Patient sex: M
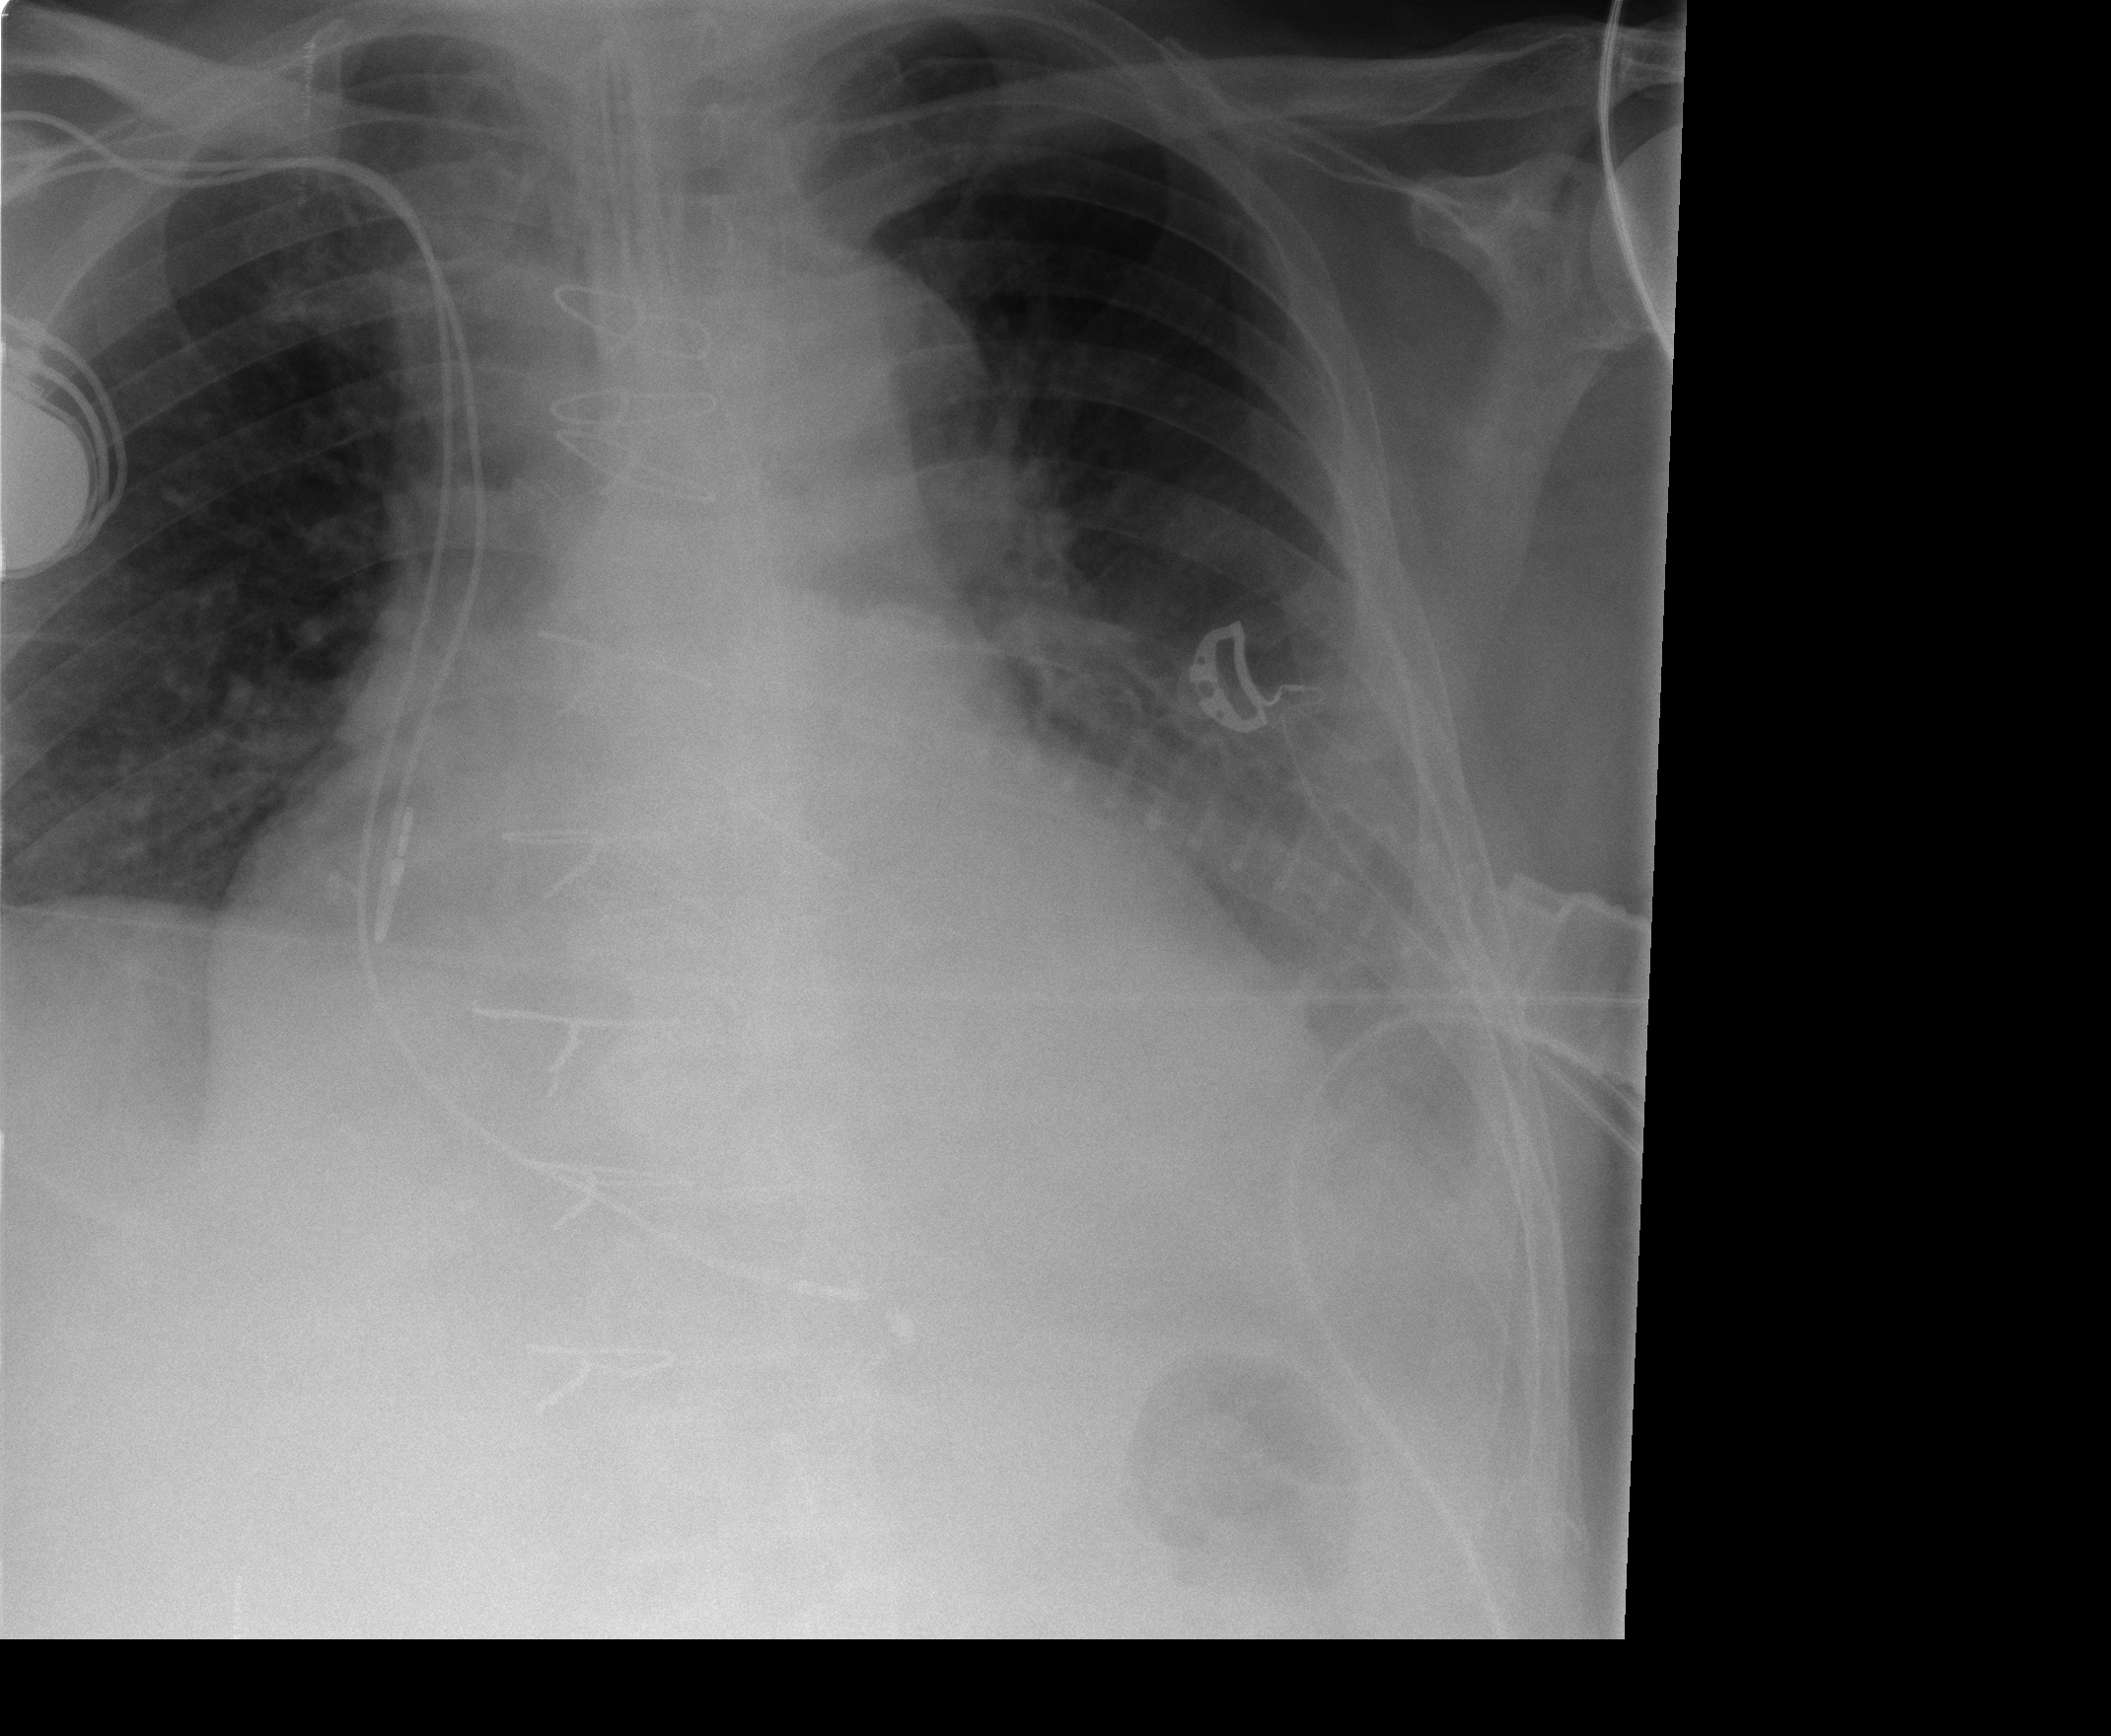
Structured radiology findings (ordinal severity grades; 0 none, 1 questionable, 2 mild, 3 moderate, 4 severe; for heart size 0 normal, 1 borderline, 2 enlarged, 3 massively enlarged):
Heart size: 2
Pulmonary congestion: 1
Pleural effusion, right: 0
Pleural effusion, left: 2
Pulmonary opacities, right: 0
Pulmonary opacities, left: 0
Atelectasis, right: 0
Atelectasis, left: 3